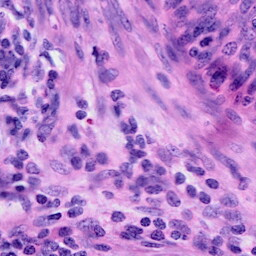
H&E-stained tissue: Cervix